Field crop: maize
Growth stage: 2
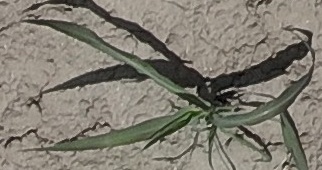
Species: sorghum